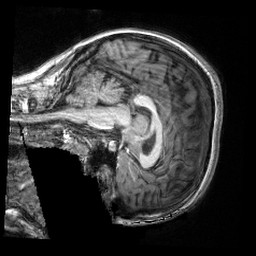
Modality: T1w
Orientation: sagittal
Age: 22
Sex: female
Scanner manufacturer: siemens
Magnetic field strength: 3 T
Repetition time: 2.3 s
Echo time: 0.00308 s